Breast ultrasound image
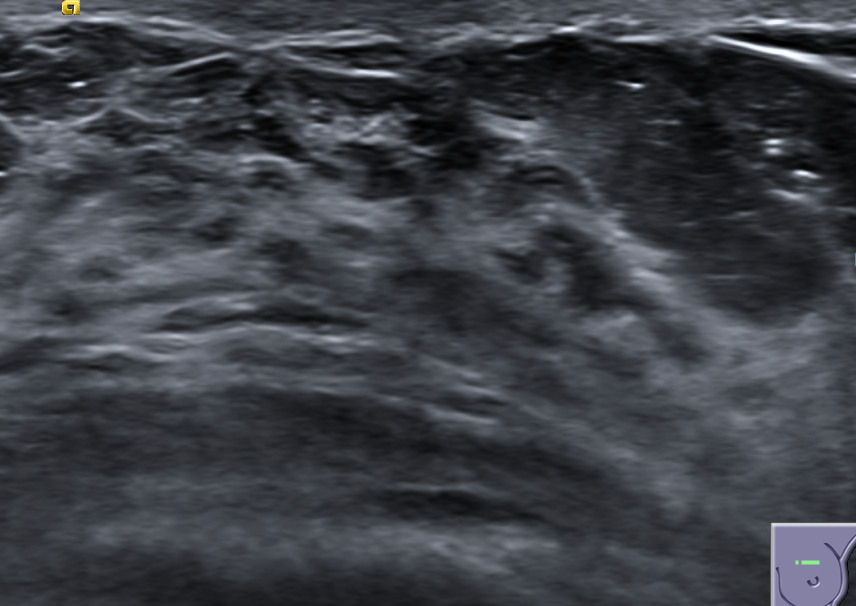
Diagnosis: normal